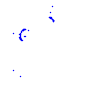
Particle: proton